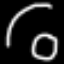
Label: donut